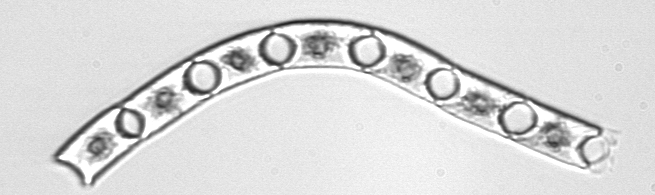
Label: Eucampia